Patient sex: F
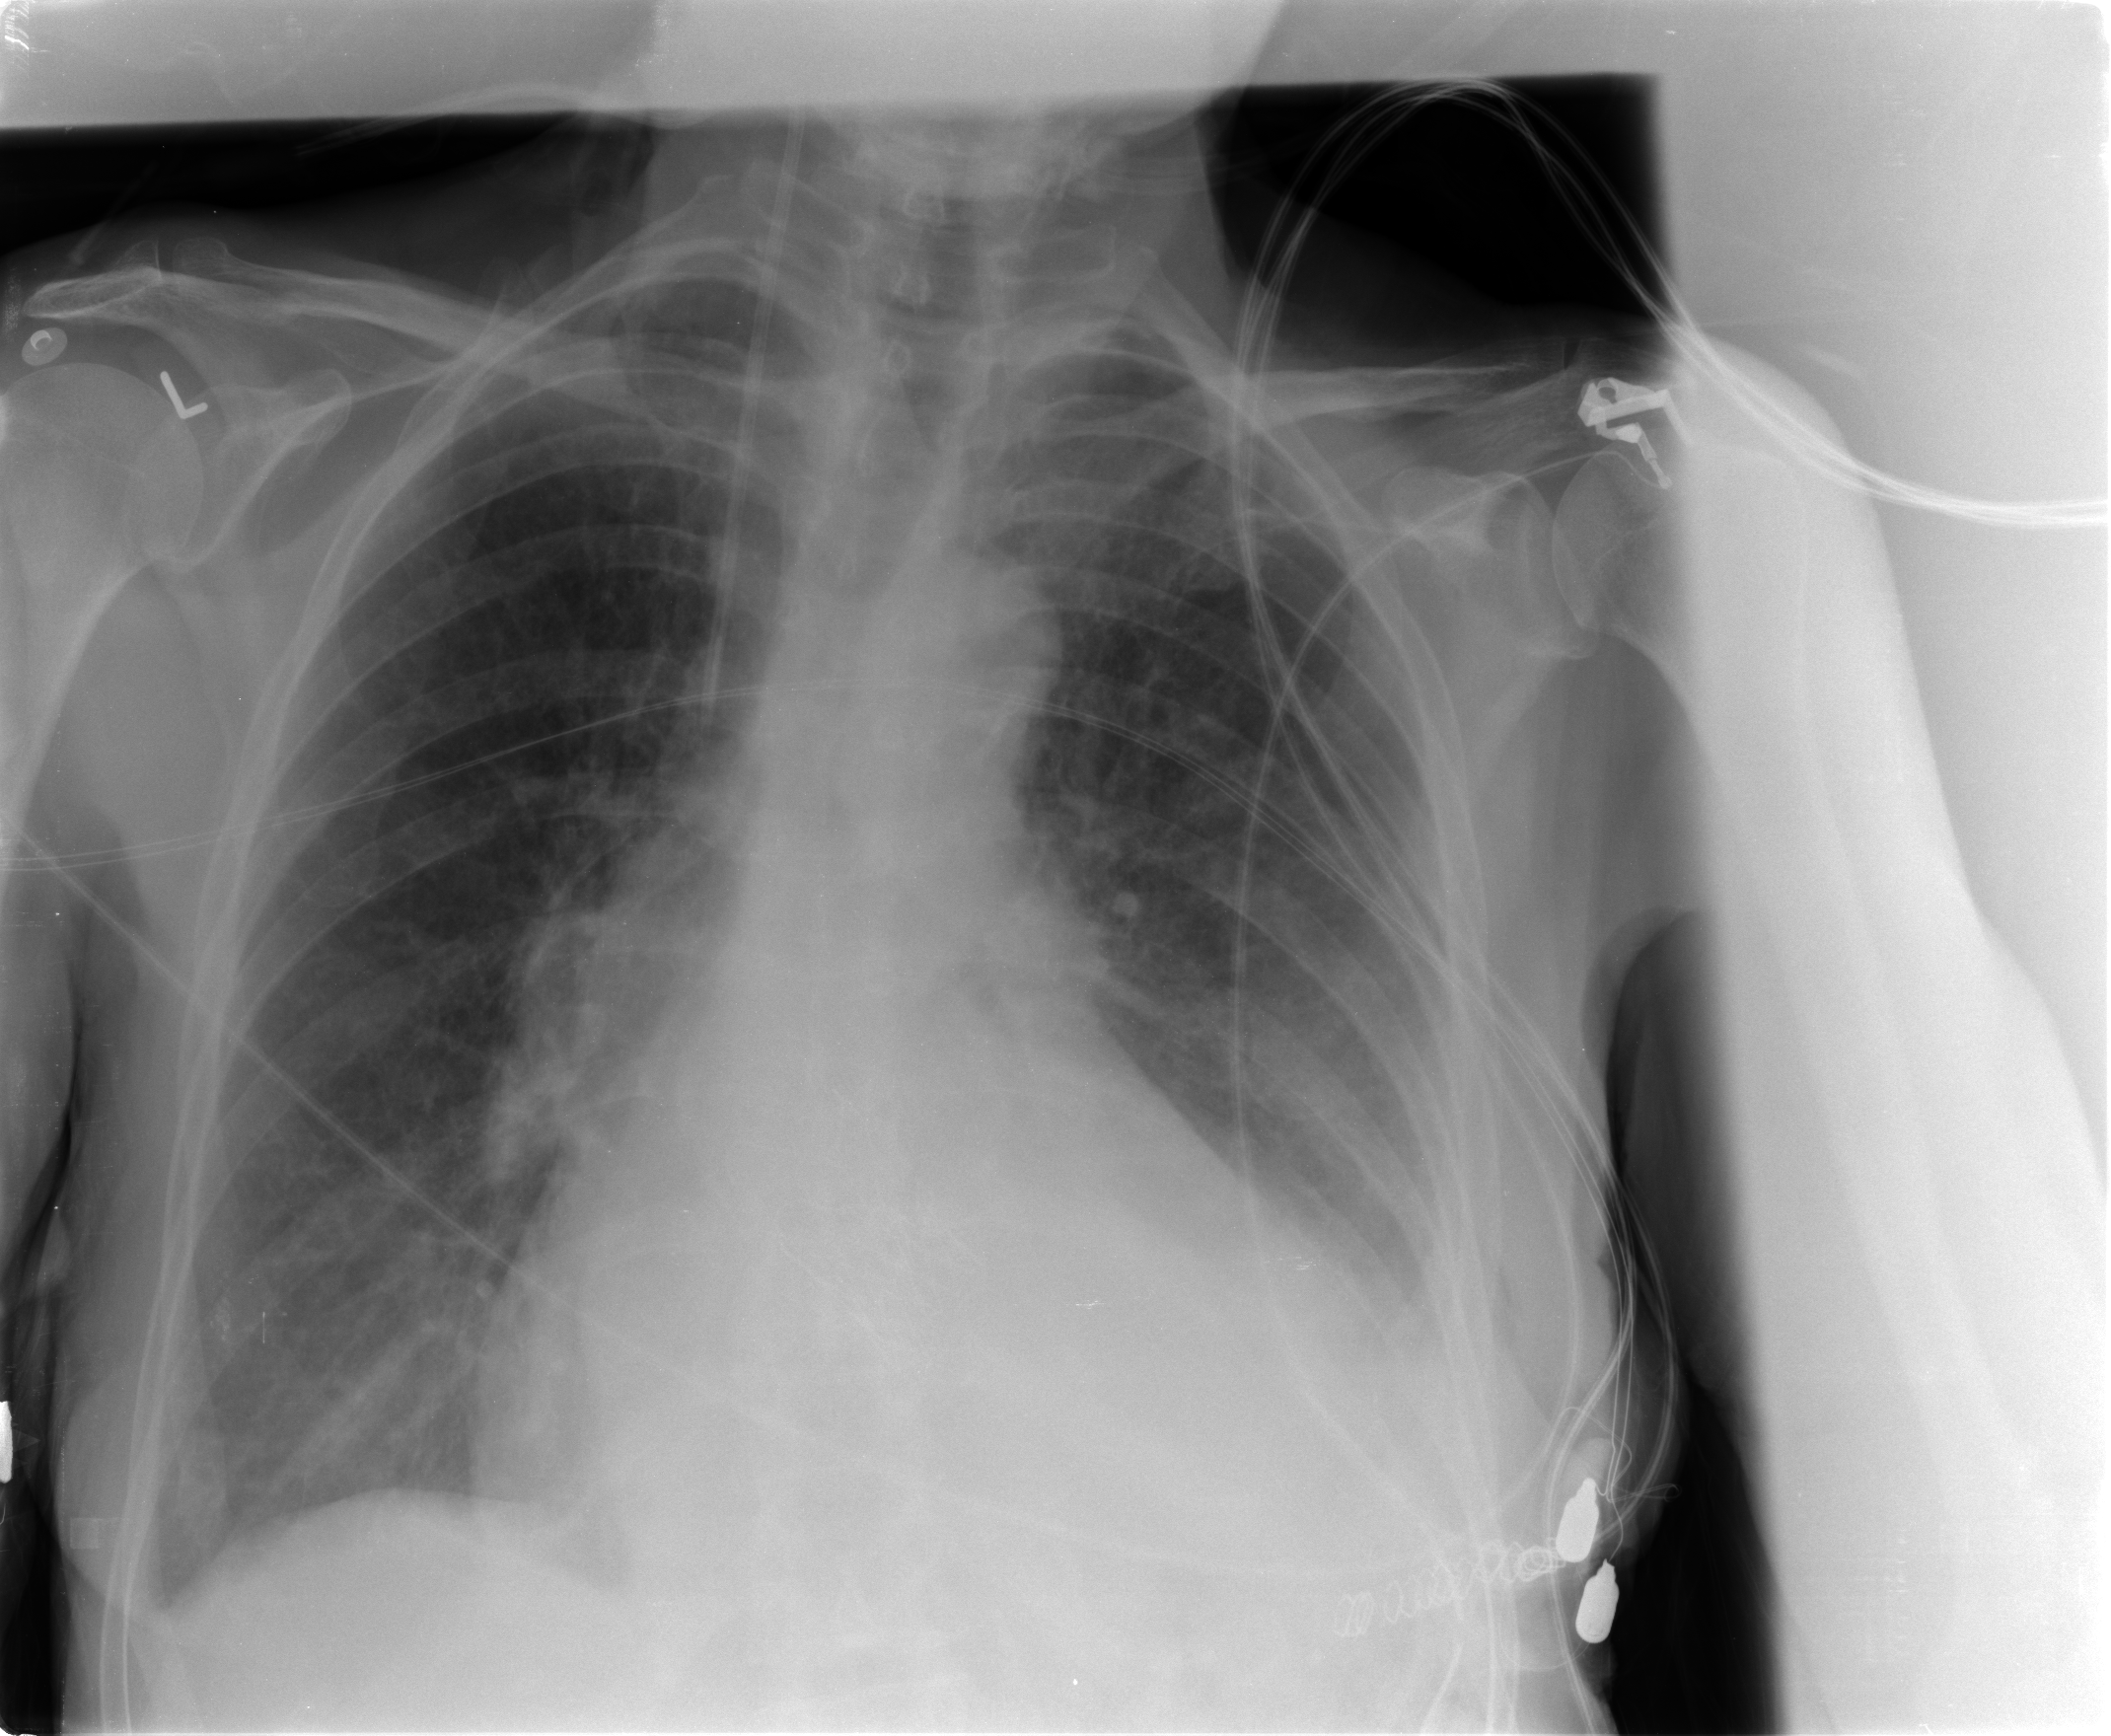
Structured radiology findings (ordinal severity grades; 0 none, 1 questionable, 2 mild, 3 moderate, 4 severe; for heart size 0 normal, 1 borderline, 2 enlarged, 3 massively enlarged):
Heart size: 2
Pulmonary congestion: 0
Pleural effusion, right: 0
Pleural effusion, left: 2
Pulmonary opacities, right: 0
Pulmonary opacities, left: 0
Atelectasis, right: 2
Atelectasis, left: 2